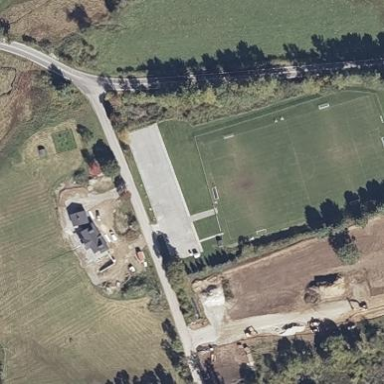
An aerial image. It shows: Lacrosse pitch for leisure sports activities.